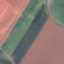
Label: AnnualCrop